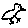
Label: bird